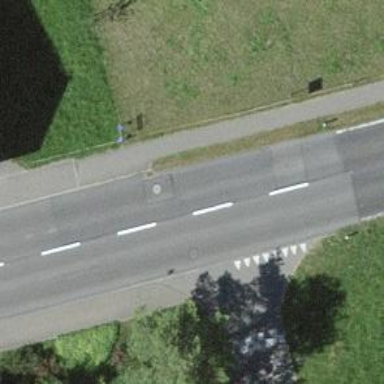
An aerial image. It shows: Secondary road.